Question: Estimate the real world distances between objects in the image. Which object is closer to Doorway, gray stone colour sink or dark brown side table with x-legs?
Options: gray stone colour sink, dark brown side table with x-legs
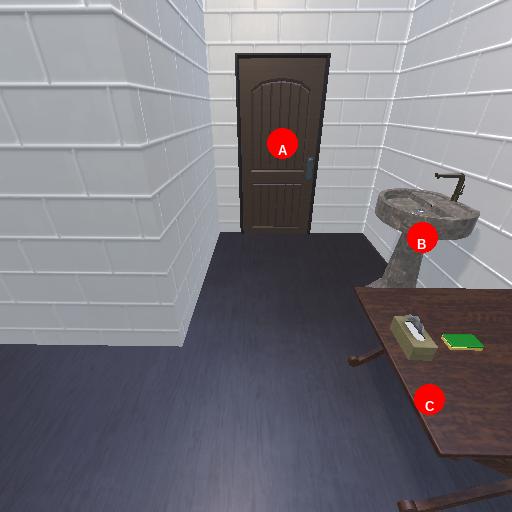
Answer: gray stone colour sink